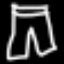
Label: pants